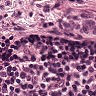
Metastatic tissue present: no